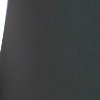
Label: space